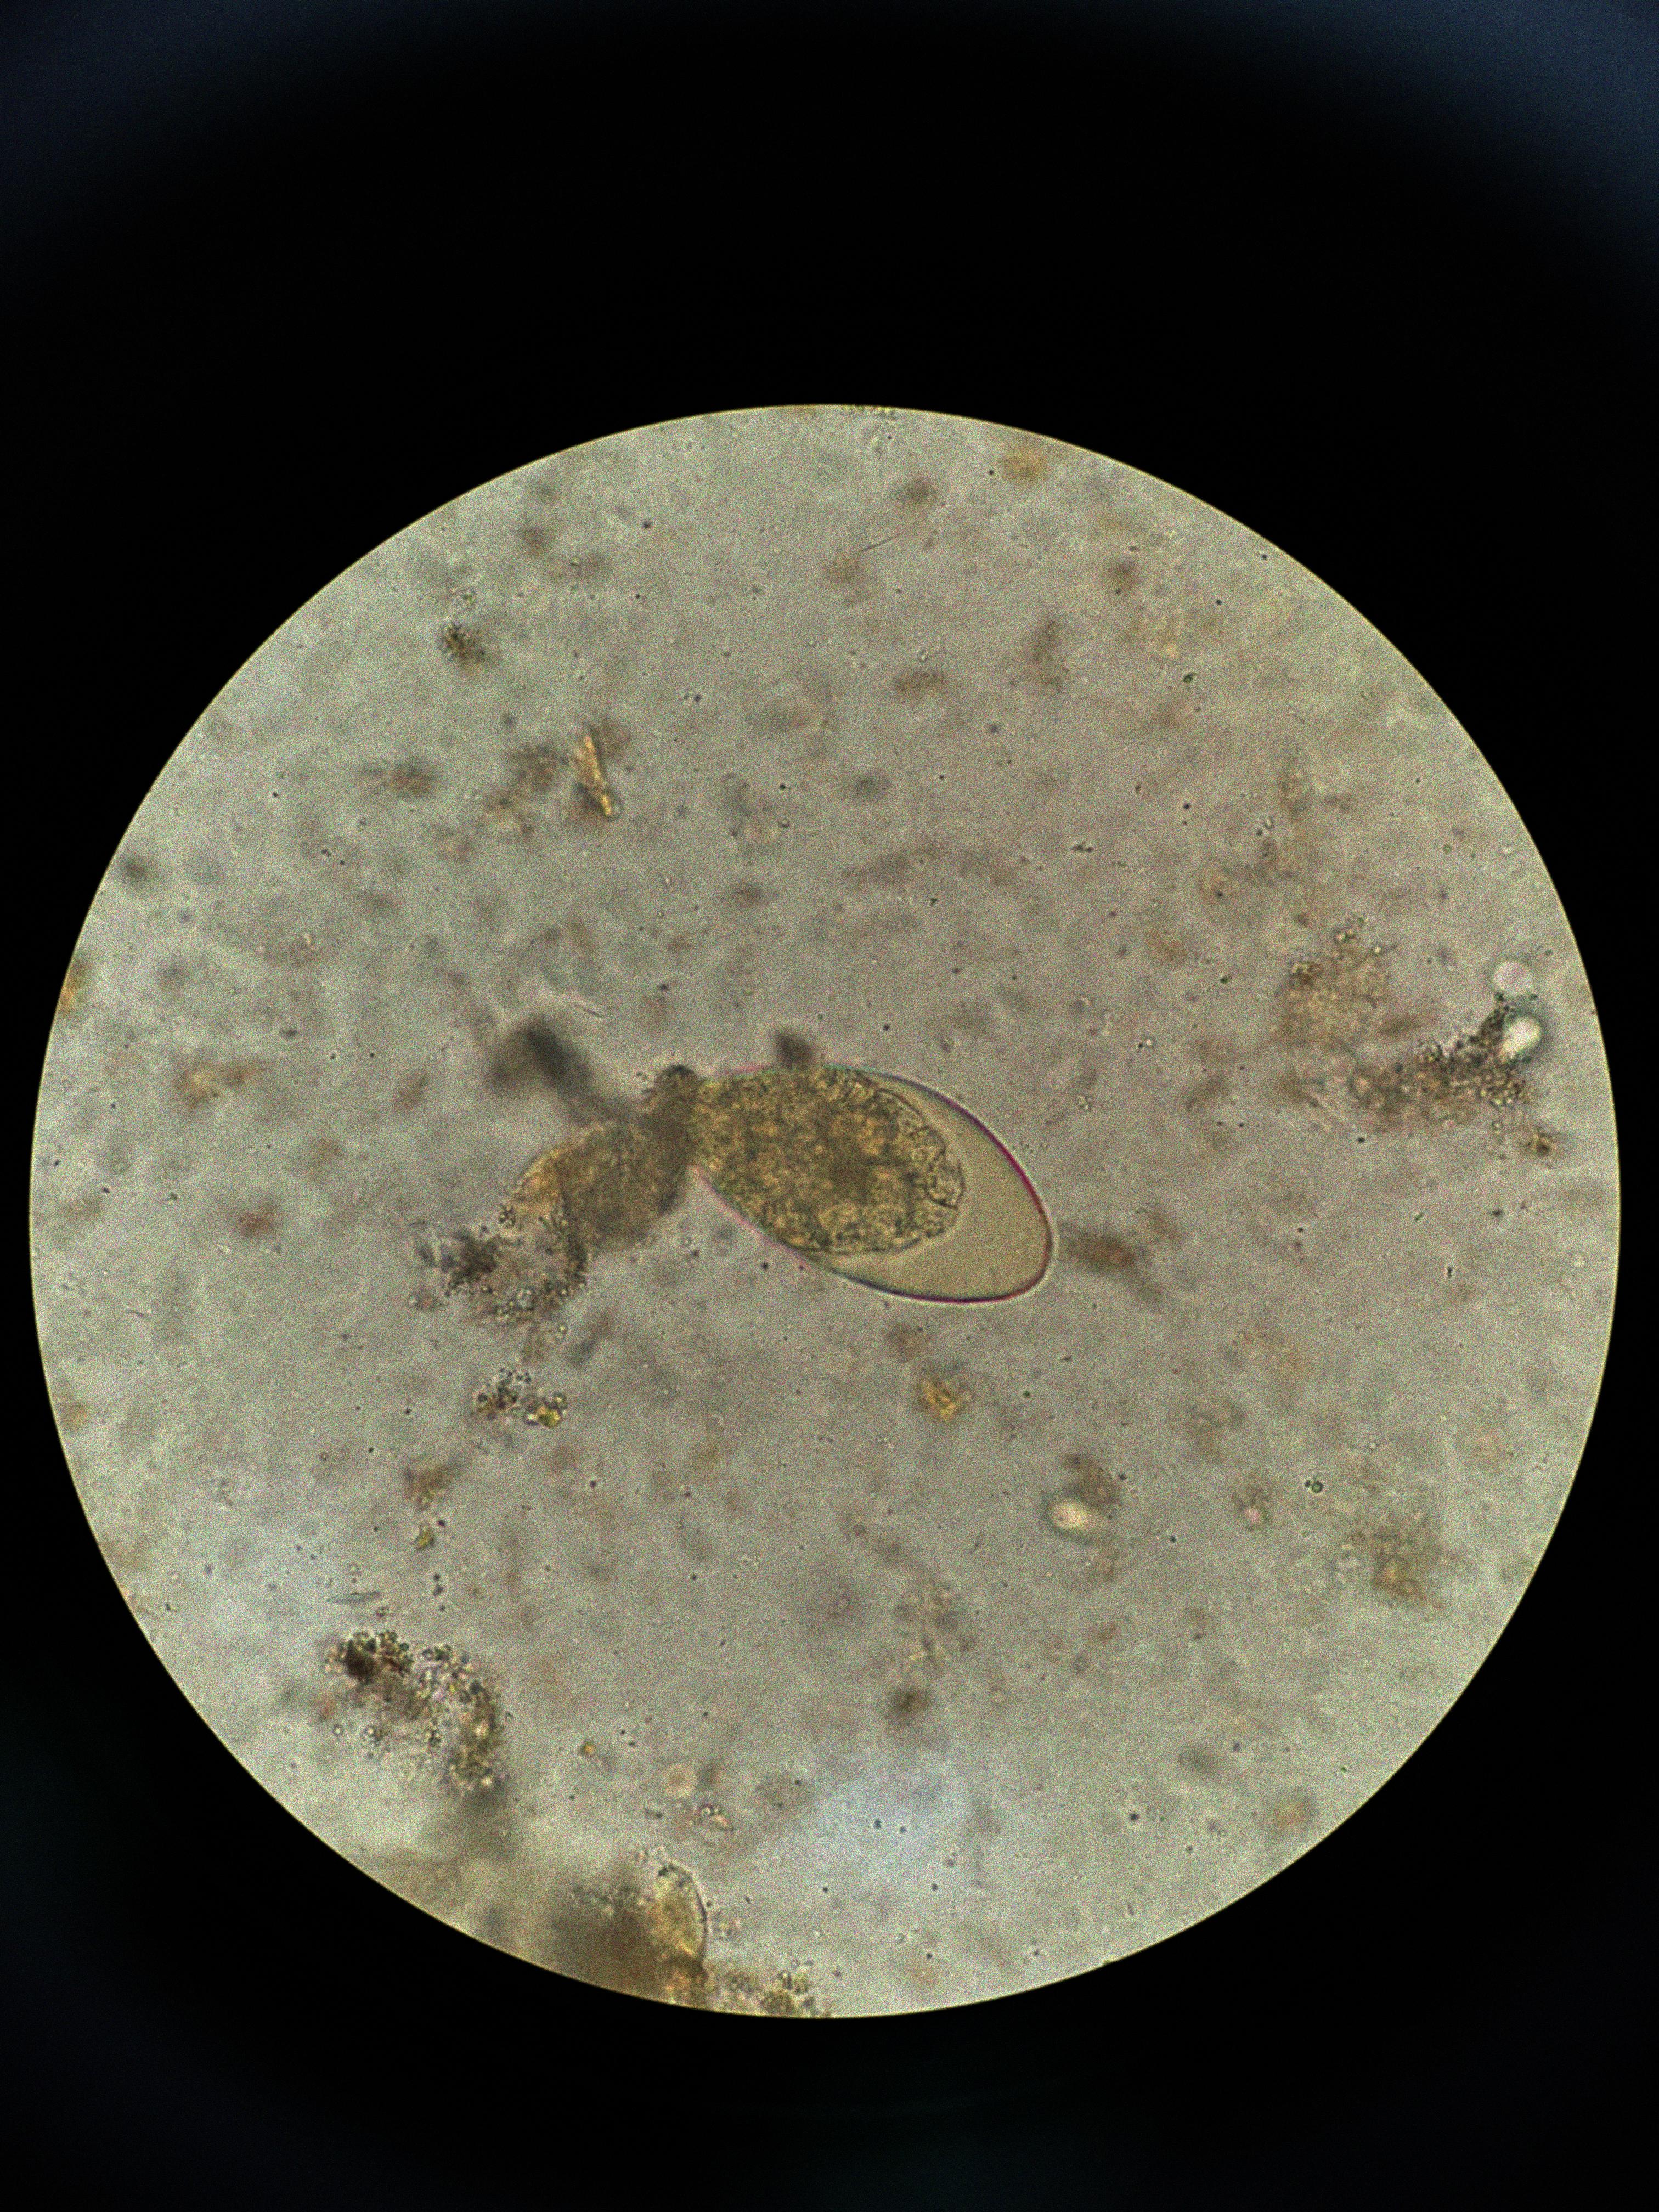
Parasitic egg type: Fasciolopsis buski